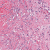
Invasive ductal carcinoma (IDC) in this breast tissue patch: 0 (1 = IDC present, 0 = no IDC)